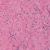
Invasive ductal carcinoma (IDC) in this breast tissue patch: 0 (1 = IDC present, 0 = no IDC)